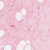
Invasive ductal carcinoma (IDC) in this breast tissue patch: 0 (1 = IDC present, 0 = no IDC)